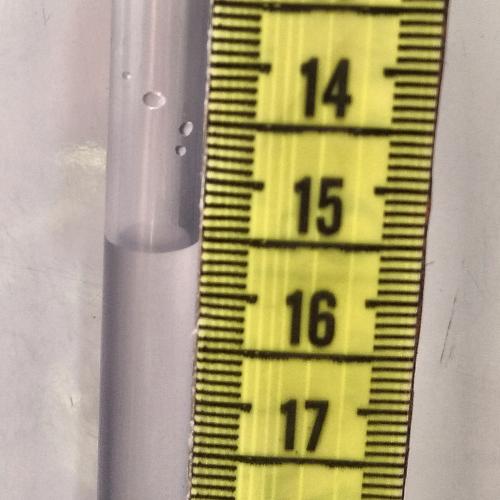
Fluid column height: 15.6 cm